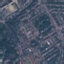
Land use / land cover class: Residential